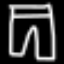
Label: pants